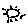
Label: sun